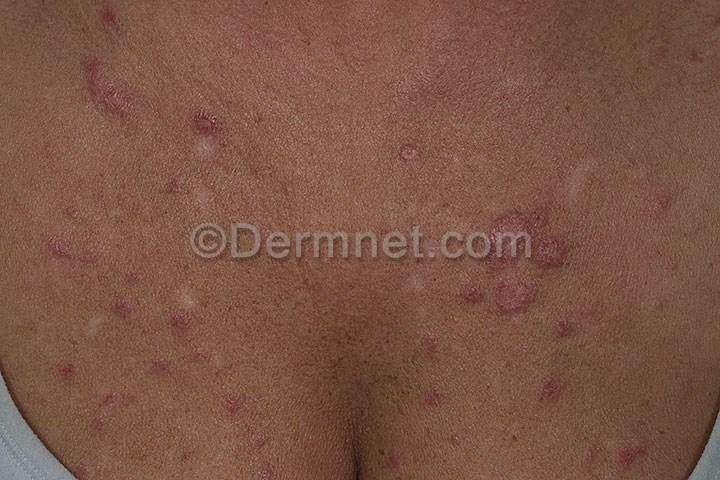
Disease: Lupus and other Connective Tissue diseases